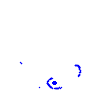
Particle: electron